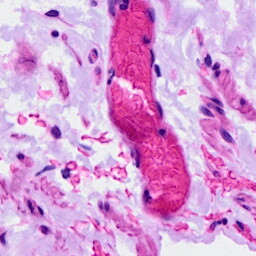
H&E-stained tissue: Ovarian